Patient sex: M
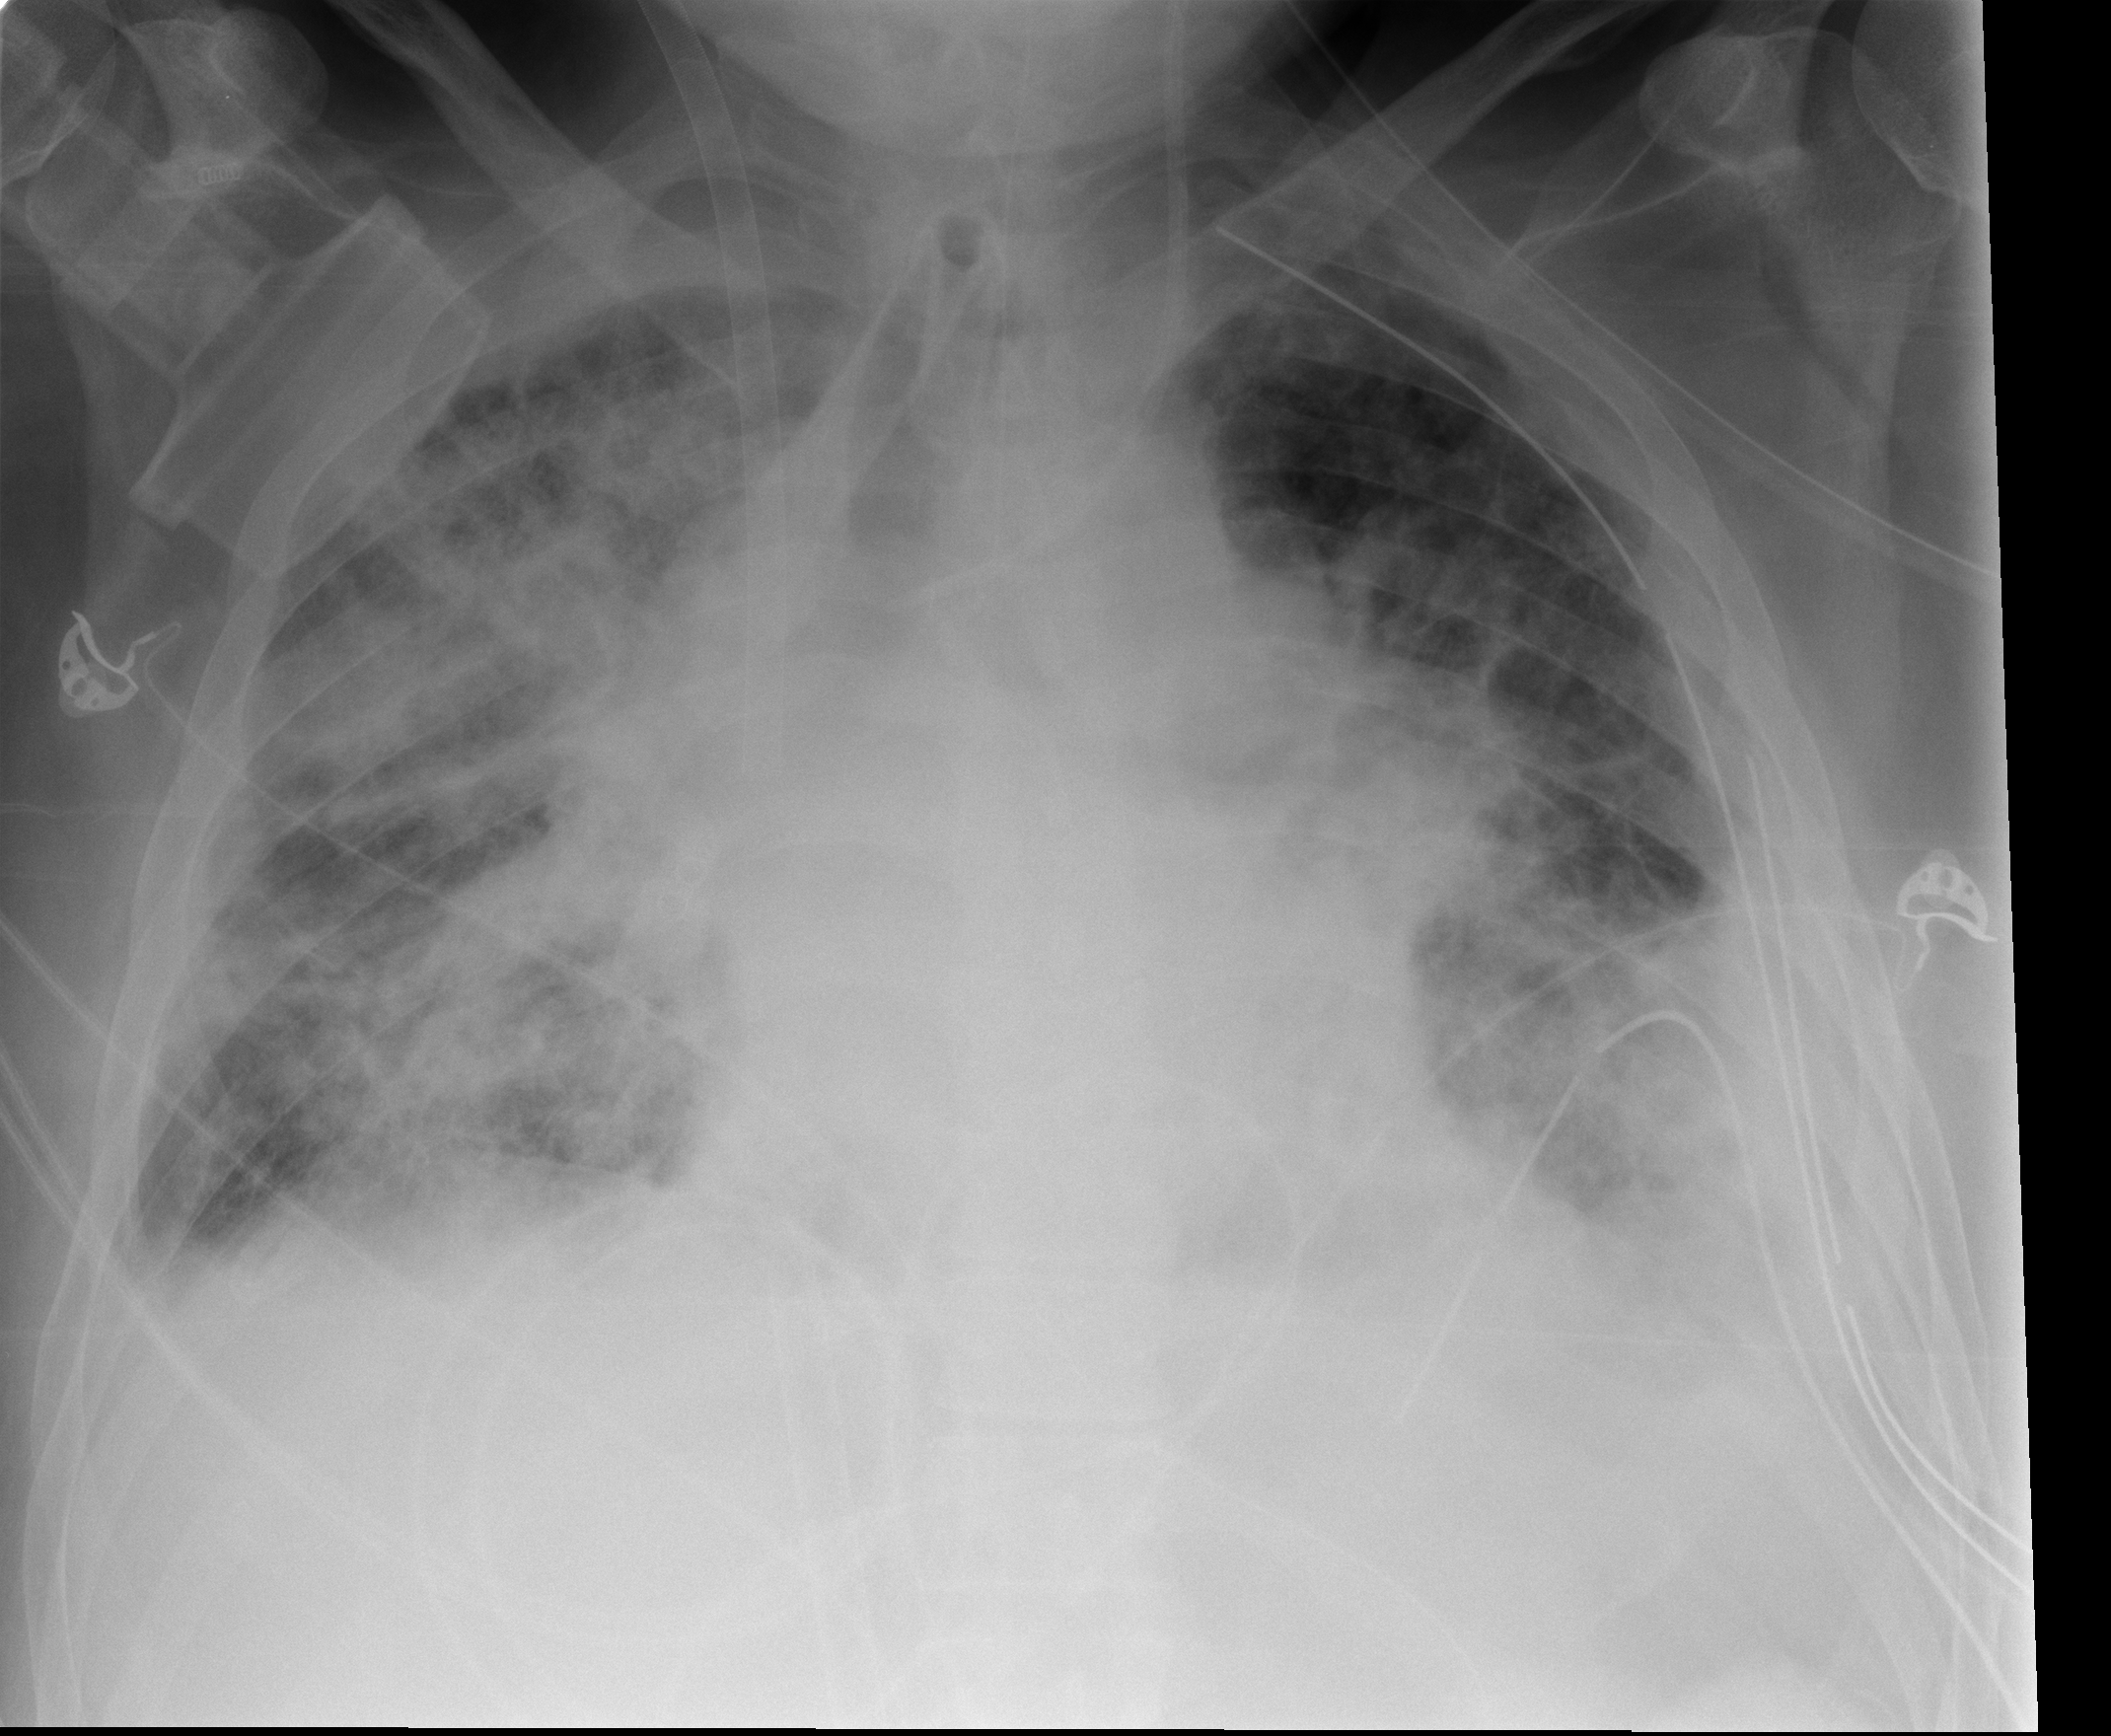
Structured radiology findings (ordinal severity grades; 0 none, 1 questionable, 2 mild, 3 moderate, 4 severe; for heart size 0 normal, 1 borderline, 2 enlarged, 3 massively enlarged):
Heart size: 0
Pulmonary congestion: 0
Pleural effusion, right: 2
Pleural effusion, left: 2
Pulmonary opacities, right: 3
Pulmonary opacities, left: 3
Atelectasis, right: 3
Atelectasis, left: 3